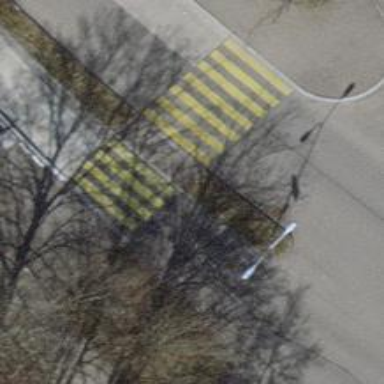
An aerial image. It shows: Uncontrolled zebra crossing with pedestrian island.